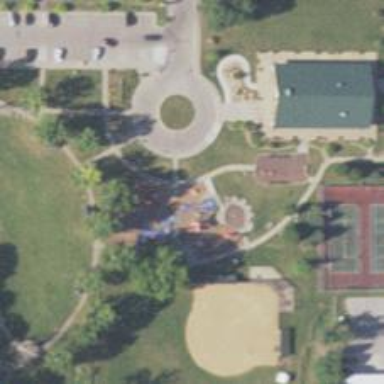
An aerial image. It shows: Springy playground.